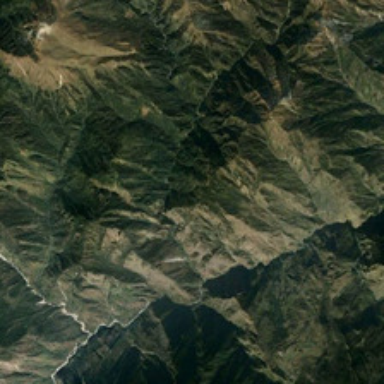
It is a piece of green mountain .